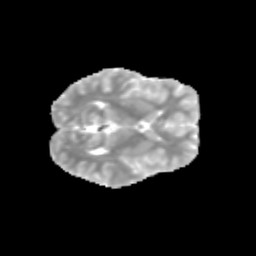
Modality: MD
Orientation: axial
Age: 12
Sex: female
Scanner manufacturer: siemens
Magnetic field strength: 3 T
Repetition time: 3.8 s
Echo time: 0.07 s